Field crop: maize
Growth stage: 1
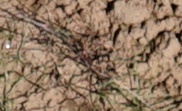
Species: lolium